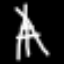
Label: The Eiffel Tower